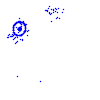
Particle: pion